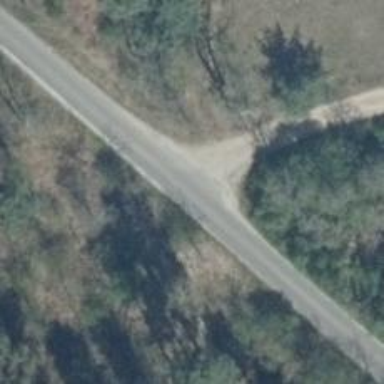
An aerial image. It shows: Unclassified road with asphalt surface.